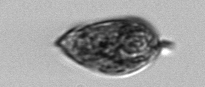
Label: Prorocentrum_micans